Question: I am parsing lines of code that look like 'Key: Value', and am inserting the 'Key' and 'Value' elements into an array. Then I'm iterating through that array and attempting to store these values into a hash. I want it to be like: '"Host => "localhost"' and '"Content-Length" => "17"'.
I tried to follow <URL>:
'''
def parse_headers
@headers = {}
while ! (line = next_line).empty?
header_elements = line.split(': ')
header_elements.each do |key, val|
@headers[key] = val
end
parse_header(line)
end
puts @headers
end
'''
I think my syntax is wrong. When I print the hash, there are only keys, and all values are 'nil'.

If anyone could help, I'd greatly appreciate it.
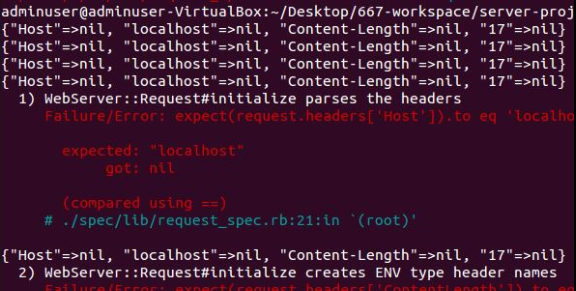
Answer: Did you notice that your resulting hash also contains keys which should be values? That's because 'header_elements' is an array and you're trying to iterate it as a hash (which it isn't). In fact, you don't need to iterate it.
'''
key, val = line.split(': ')
@headers[key] = val
'''